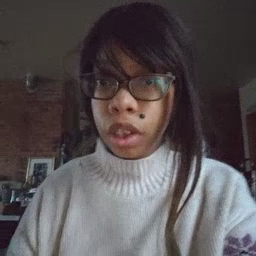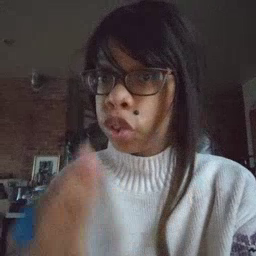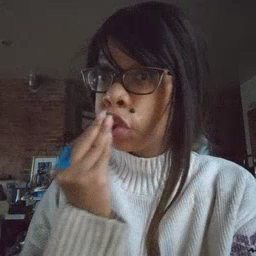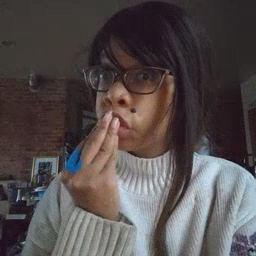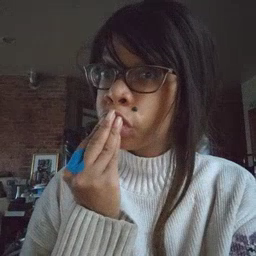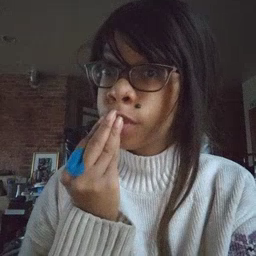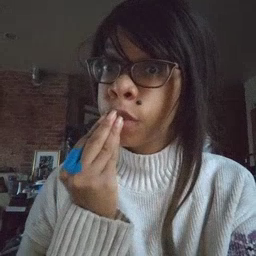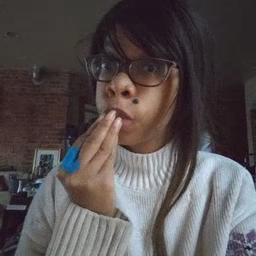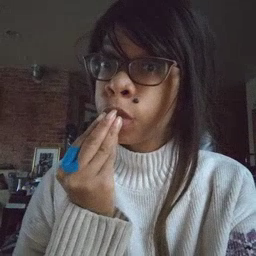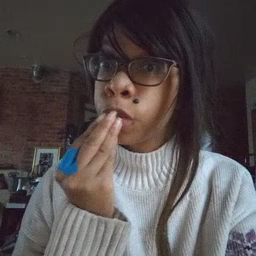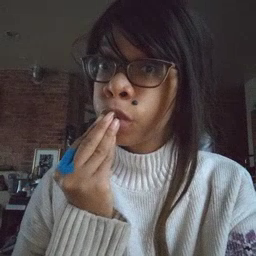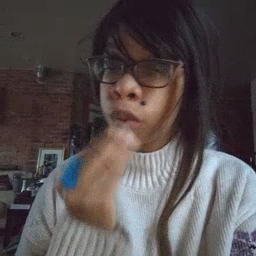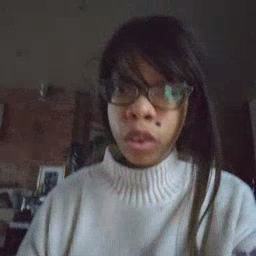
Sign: food